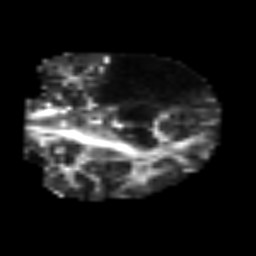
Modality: FA
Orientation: coronal
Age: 64
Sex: male
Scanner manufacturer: siemens
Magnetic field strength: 3 T
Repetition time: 3.2 s
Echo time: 0.081 s